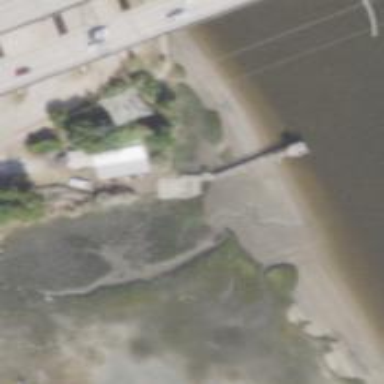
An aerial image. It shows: Man-made pier.